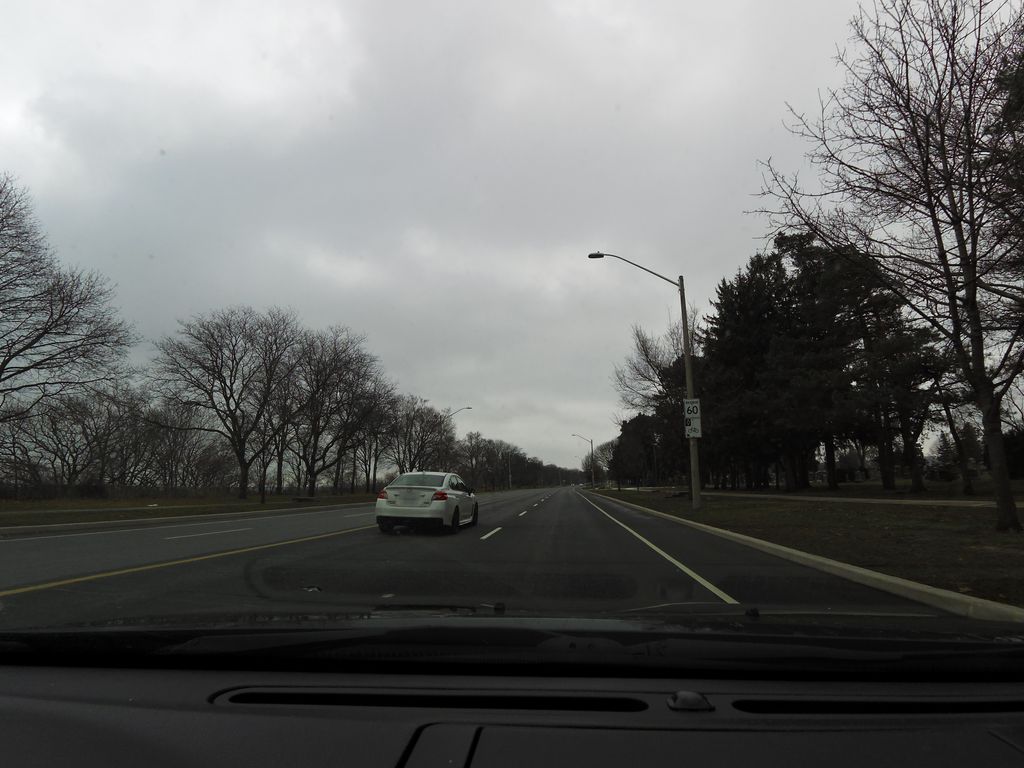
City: hamilton